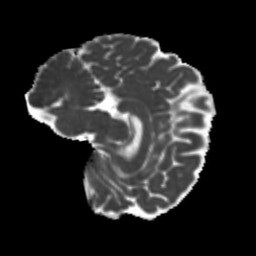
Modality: MD
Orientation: sagittal
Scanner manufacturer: siemens
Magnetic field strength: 3 T
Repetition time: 4 s
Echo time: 0.0594 s